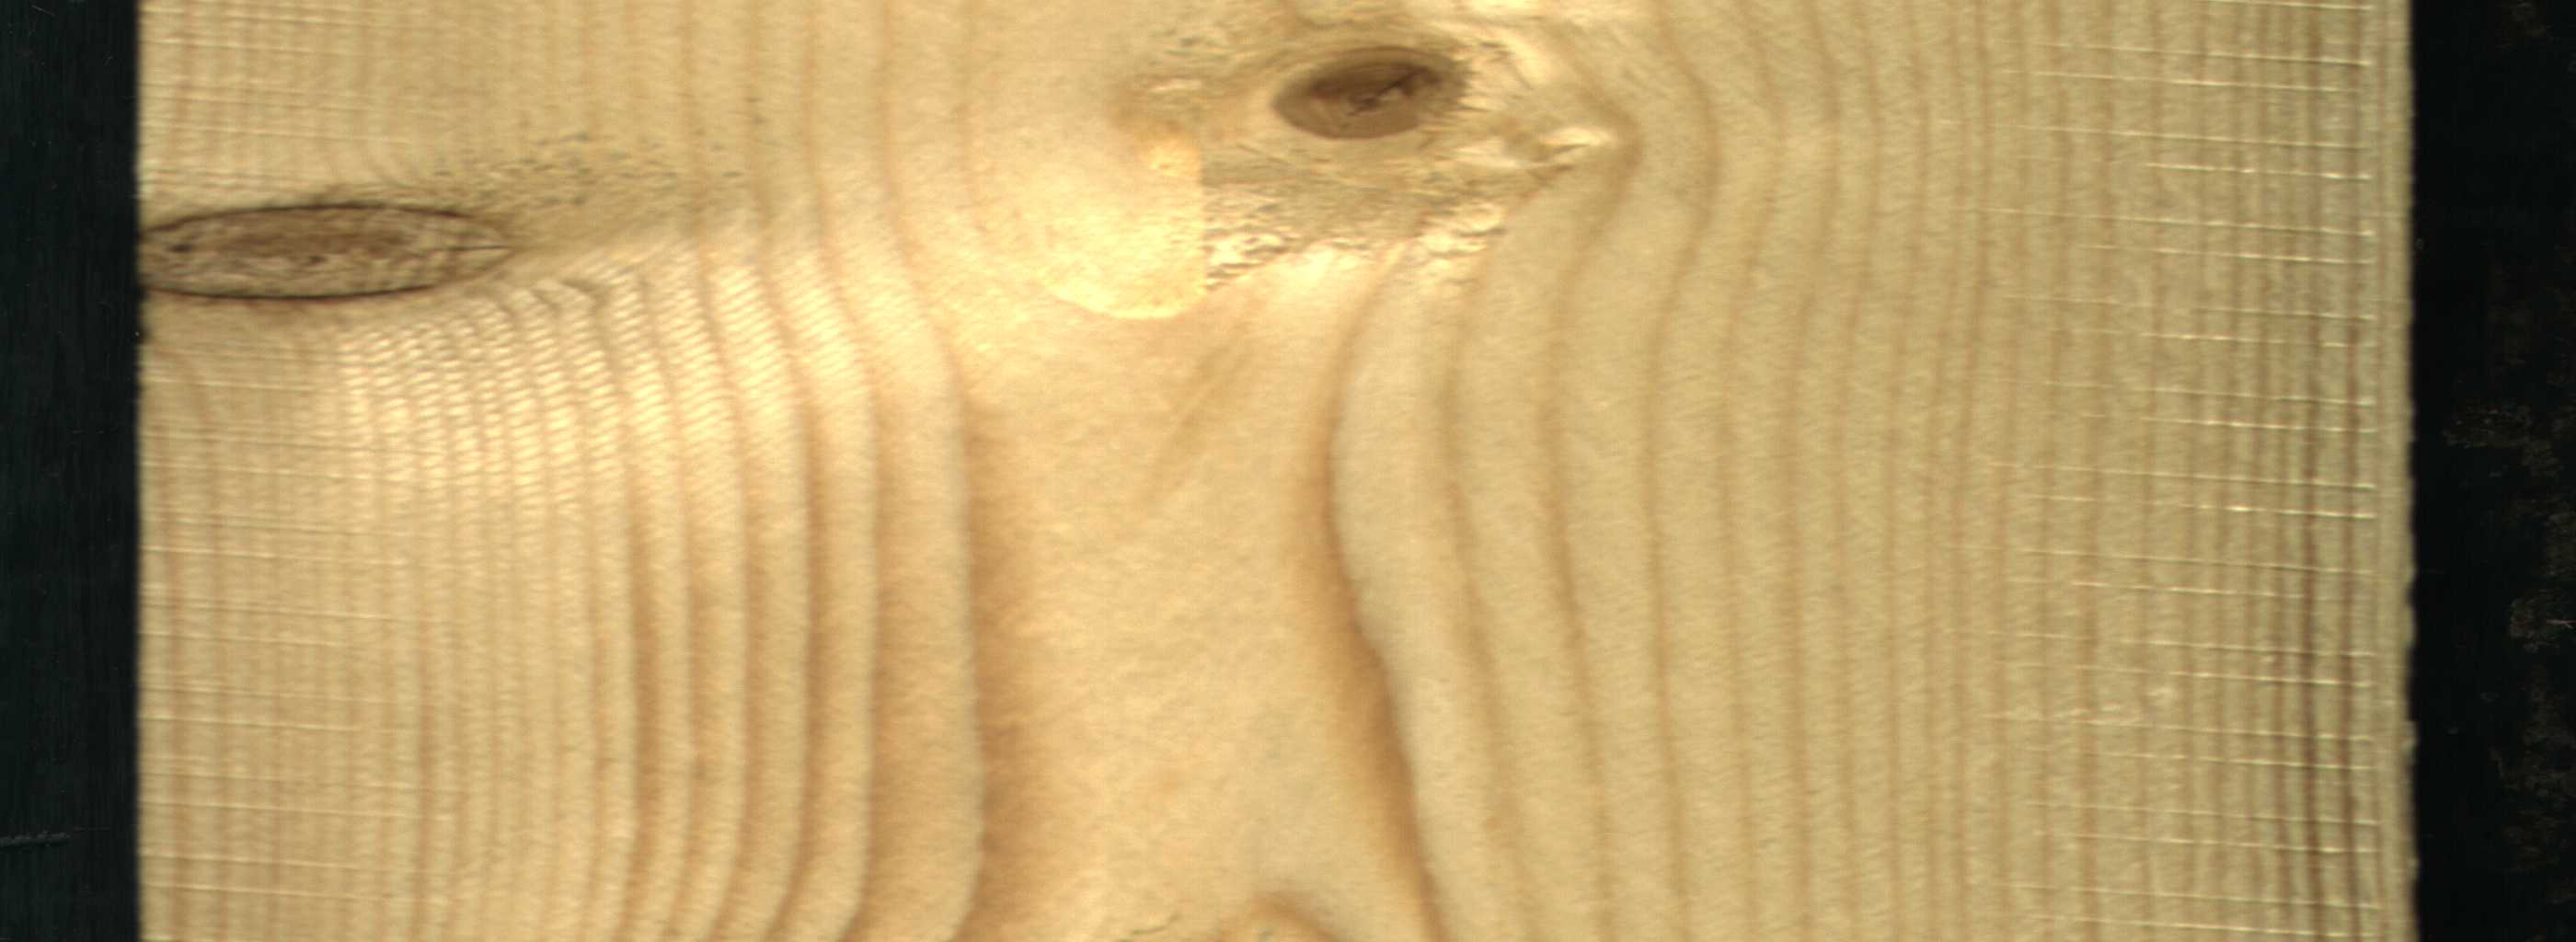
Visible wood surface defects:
knot_with_crack
Dead_Knot
Live_Knot